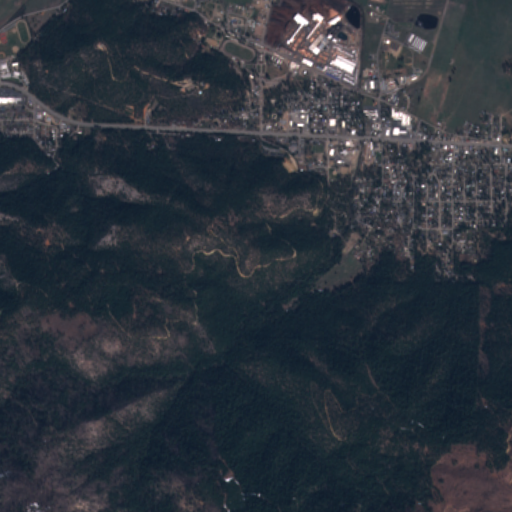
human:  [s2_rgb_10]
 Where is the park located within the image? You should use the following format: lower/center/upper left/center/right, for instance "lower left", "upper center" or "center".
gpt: The park is located in the upper left of the image.
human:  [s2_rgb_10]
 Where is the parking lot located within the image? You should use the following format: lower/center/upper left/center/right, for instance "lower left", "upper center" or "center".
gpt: The parking lot is located in the upper left of the image.
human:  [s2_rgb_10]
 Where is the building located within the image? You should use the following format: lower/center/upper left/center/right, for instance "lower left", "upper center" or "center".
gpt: The building is located in the upper left of the image.
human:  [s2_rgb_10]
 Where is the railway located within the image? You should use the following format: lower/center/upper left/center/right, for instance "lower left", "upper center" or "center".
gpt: The railway is located in the upper right of the image.
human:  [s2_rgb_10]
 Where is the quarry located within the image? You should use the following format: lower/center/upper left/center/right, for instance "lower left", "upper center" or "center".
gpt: There is no quarry in the image.